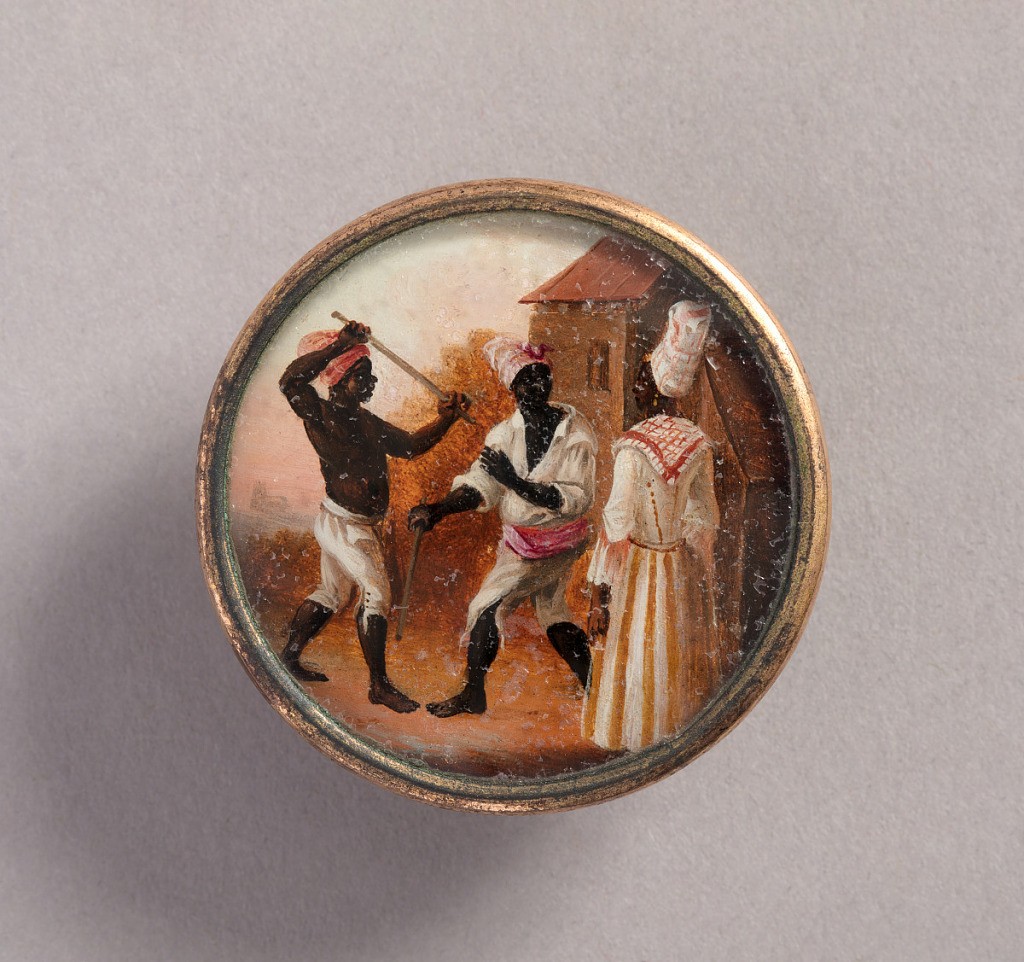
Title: Button
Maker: Agostino Brunias, Italian, ca. 1730–1796
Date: late 18th century
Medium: Gouache paint on tin verre fixé, ivory (backing), glass, gilt metal
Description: Button depicting scene of figures in a landscape with a building. A shirtless man wearing a red turban and white pants fighting with a wooden stick with another man wearing white pants and striped turban as he looks to a woman who is facing both men. She wears a striped red and white scarf around her neck, orange and white skirt.